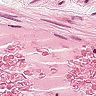
Metastatic tissue present: no